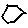
Label: hexagon